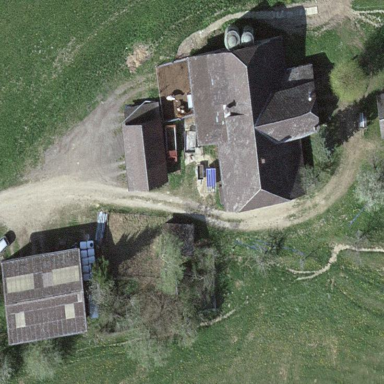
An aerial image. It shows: Farmyard area.